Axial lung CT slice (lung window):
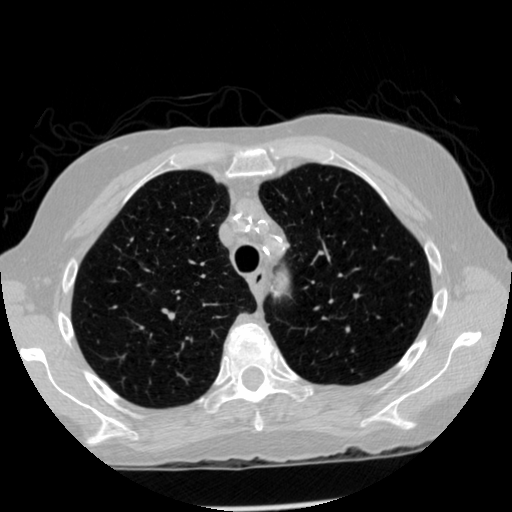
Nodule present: no